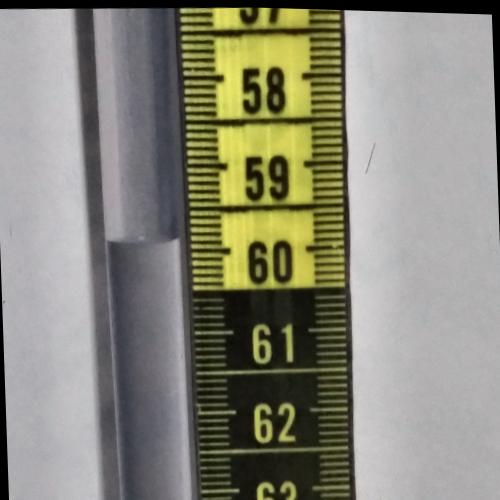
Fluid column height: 59.9 cm